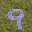
Label: 9